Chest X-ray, PA view. Patient: 46 years old, sex M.
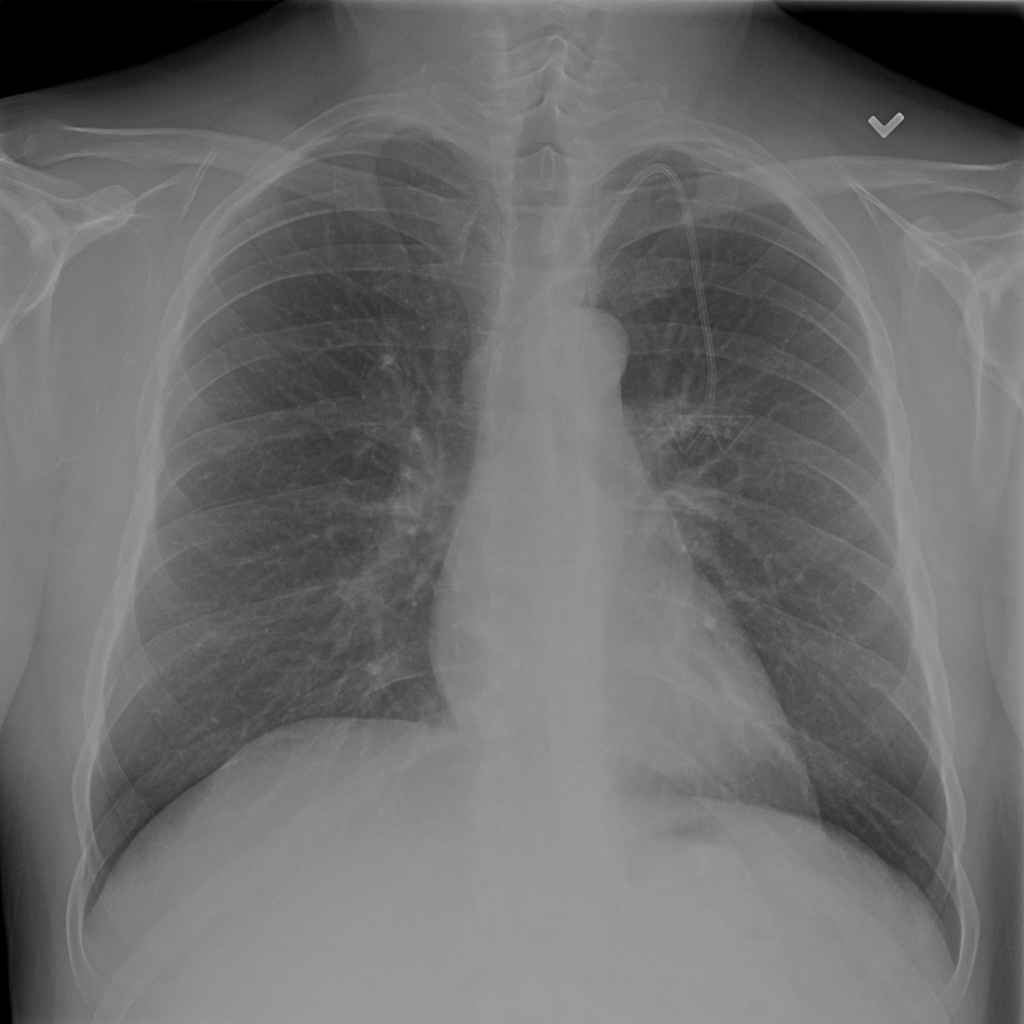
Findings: Fibrosis, Infiltration